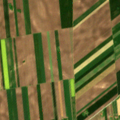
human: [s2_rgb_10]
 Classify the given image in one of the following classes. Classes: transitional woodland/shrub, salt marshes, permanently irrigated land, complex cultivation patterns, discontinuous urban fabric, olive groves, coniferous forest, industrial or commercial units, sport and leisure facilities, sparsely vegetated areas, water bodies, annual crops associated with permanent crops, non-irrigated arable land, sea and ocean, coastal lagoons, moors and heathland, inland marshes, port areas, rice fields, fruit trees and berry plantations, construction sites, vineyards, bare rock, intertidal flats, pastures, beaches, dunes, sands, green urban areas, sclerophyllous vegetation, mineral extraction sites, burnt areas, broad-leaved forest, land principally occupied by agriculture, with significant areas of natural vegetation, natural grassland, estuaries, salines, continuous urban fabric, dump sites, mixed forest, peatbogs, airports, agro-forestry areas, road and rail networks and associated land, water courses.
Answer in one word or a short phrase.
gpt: non-irrigated arable land